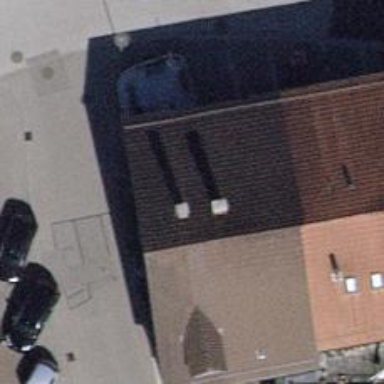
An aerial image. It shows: Beauty shop.